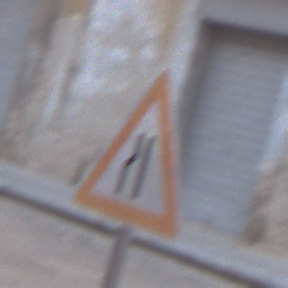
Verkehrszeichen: EinseitigVerengteFahrbahnLinks
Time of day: MorningAfternoon
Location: Outdoor (Urban)
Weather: PartlyCloudy
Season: NotSpecified
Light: Natural